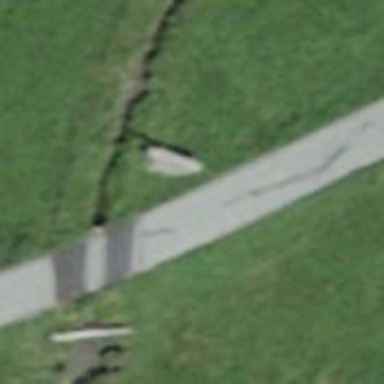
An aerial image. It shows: Bench.